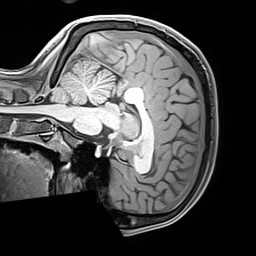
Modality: T1w
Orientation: sagittal
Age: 19
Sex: female
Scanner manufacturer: siemens
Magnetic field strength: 3 T
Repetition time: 2.4 s
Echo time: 0.00217 s